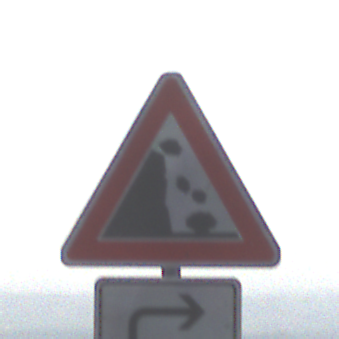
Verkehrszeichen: SteinschlagLinks
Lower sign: RichtungsangabeDurchPfeile5
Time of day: Midday
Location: Outdoor (Nature)
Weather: PartlyCloudy
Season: NotSpecified
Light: Natural